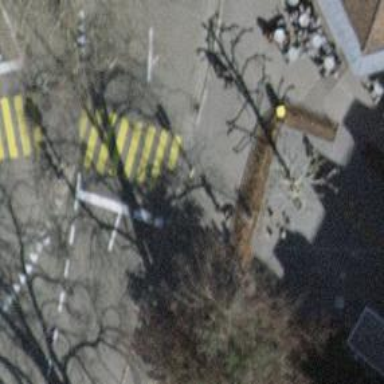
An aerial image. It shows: Asphalt footway with marked zebra crossing. The crossing includes island.